Question: I want to make a Slide Menu (both right & left side) in Storyboard. Here the left Side Menu panel is a 'viewController' and an 'UITableView' with 'customCell' embedded in it to perform the menu style. I have followed a youtube <URL> and the left side panel working perfectly. But now I need to do the same thing for right side slide menu. Exact same thing.
When I connect the segue, the 'sw_rear' storyboard segue identifier is used for the left menu and the 'sw_front' storyboard segue identifier is used for the front 'viewController'. Or the 1st 'viewController' of the left silde menu list. But there has also a segue identifier in the main source file ("SlideOutMenuFiles") which is 'sw_right', and it never been used any where in the code. So I am assuming, it could be used to implement the right side sliding.
I try to implement it in right side but can't do it. If any one understand my want or familiar with the problem, any suggestion would be much appreciable. Thanks a lot for your time. Have a good day.
If you want <URL> is my demo project. Take have a look.

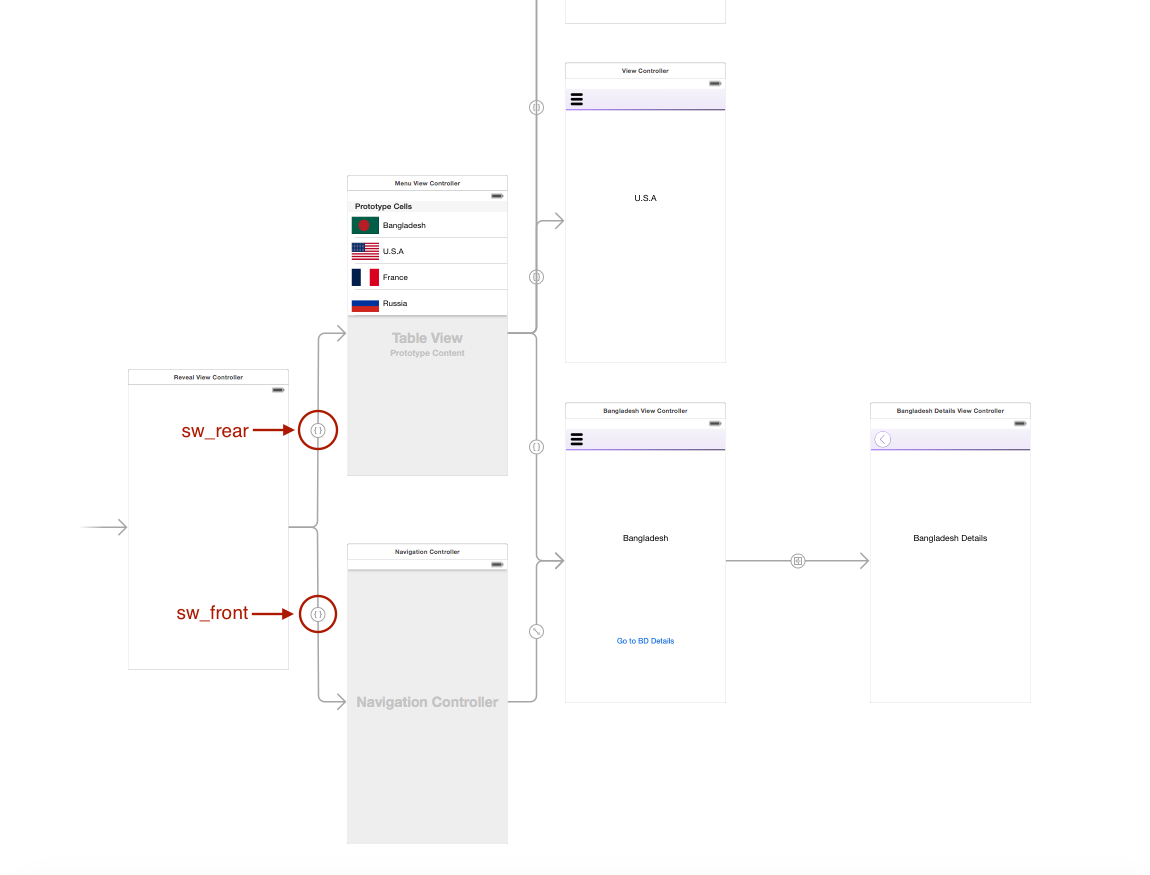
Answer: You have already did it for the left side, I am not sure what's the issue u are facing to implement the same for the right side.
Simple put another button in the 'BangladeshViewController' and add its action to the 'rightRevealToggle:' and also add a new controller for the right side menu and connect it with the 'SWRevealViewController', give the custom segue name as "sw_right".
Just exactly like you did for the left side.